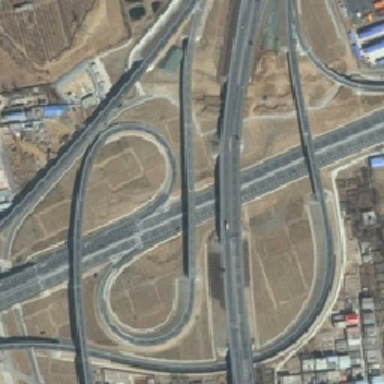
There is a viaduct in the shape of a main axis near the dense house .